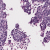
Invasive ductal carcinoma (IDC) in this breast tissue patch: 0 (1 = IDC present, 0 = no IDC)